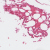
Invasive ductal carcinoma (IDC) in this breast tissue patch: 0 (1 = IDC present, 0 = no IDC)